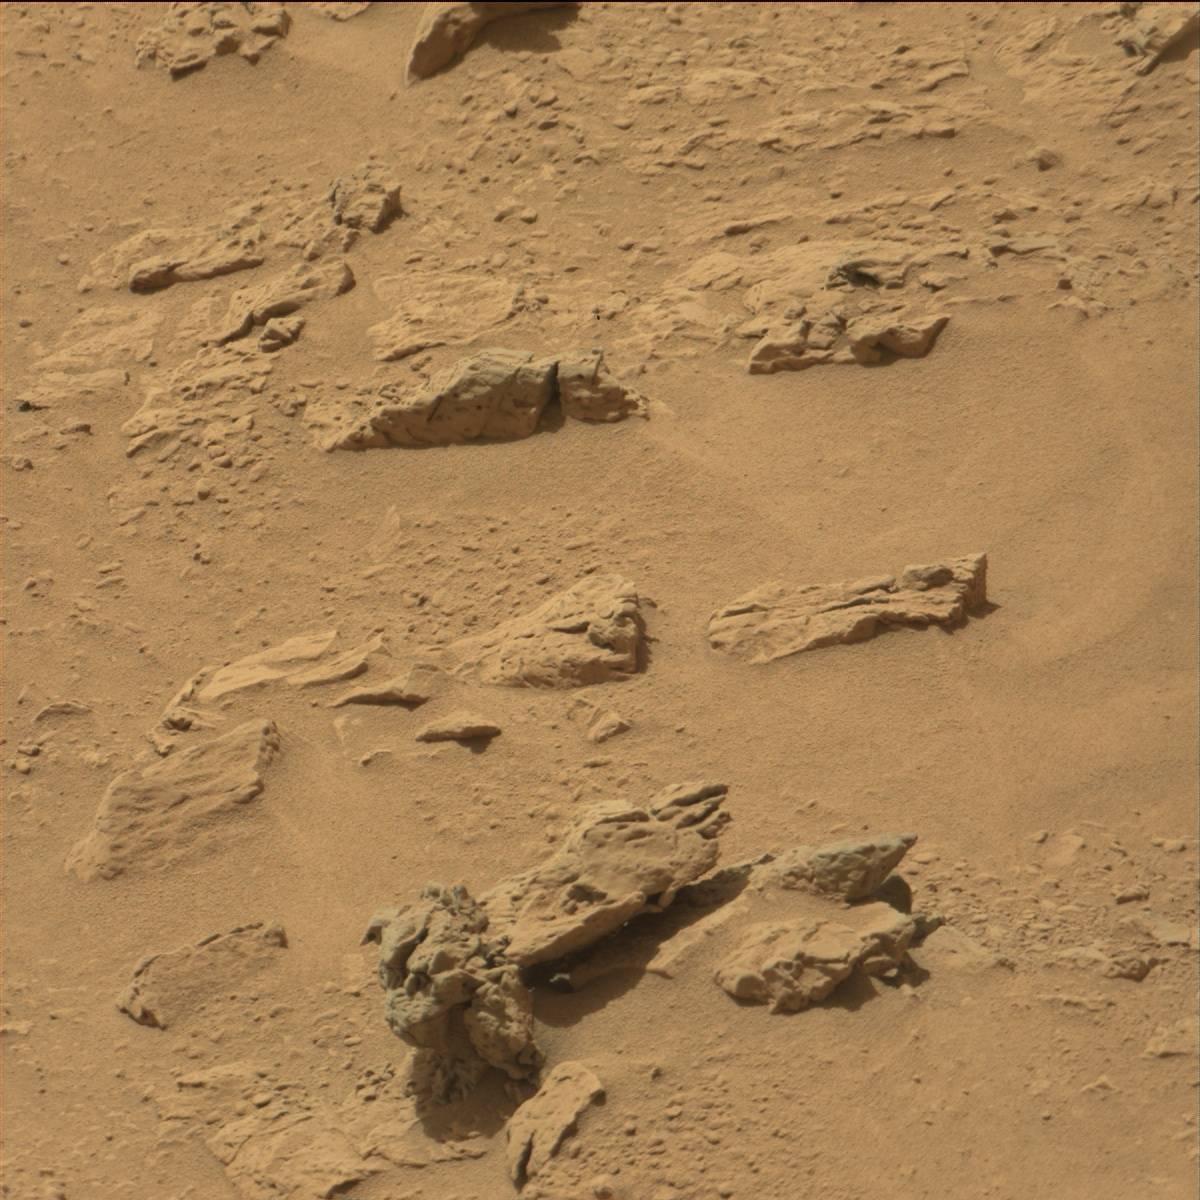
Terrain classes present: Bedrock, Sand / Soil